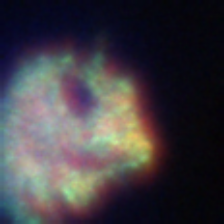
Taxon: Ciliates
Group: Other